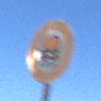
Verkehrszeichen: VerbotFahrzeugeWassergefaehrdenderLadung
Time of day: MorningAfternoon
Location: Outdoor (RoadRail)
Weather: Clear
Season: NotSpecified
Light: Natural